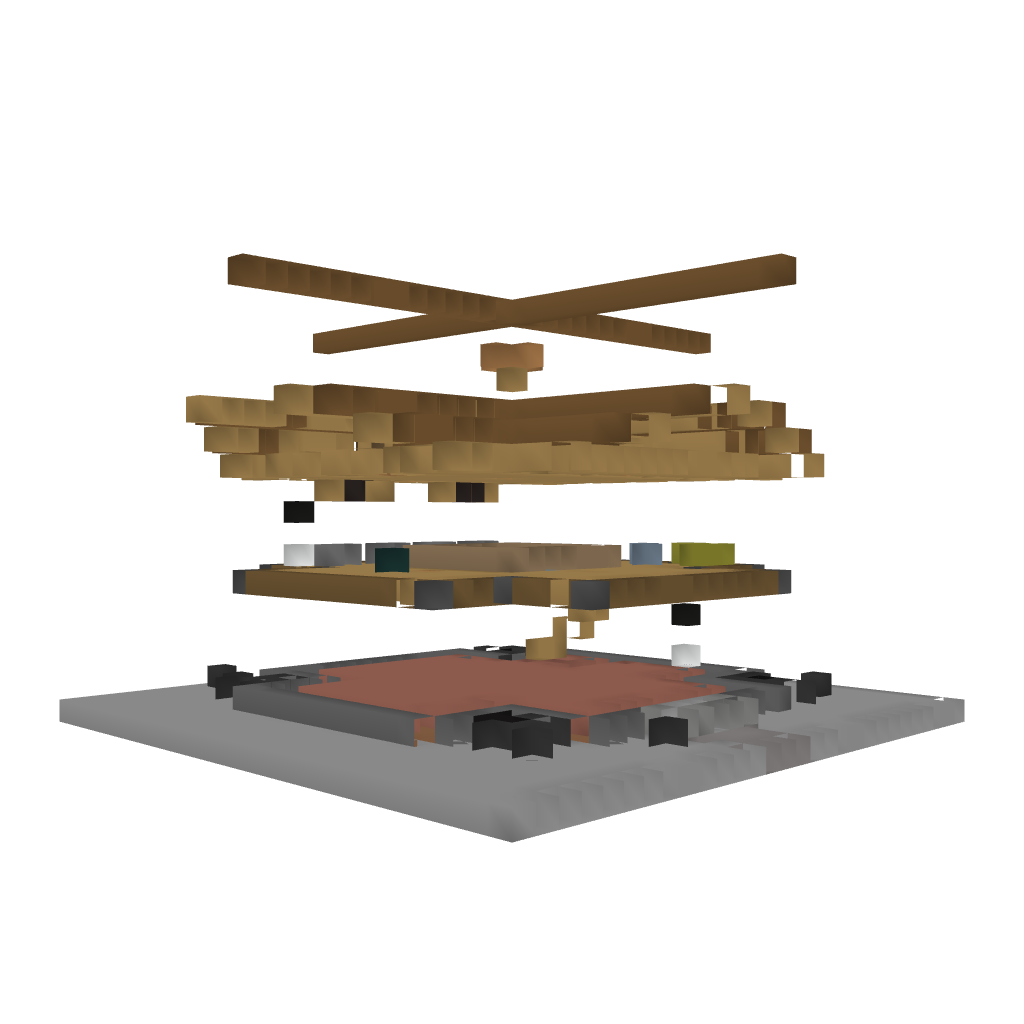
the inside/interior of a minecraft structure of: Another Medieval House